Aerial crown-view tile of a tropical tree (Barro Colorado Island, Panama), acquired 20250512:
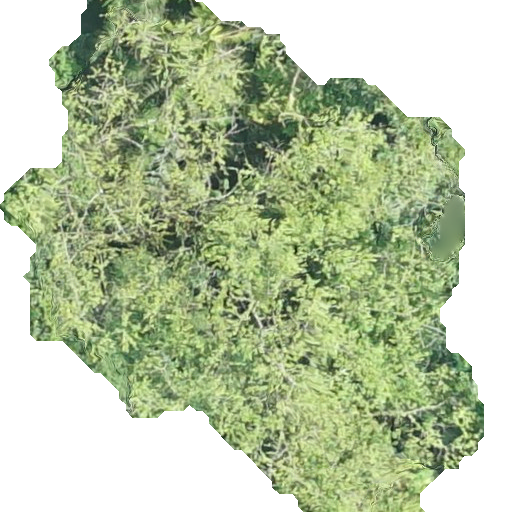
Species: Guazuma ulmifolia
GBIF accepted scientific name: Guazuma ulmifolia
Crown area: 252.093 m²